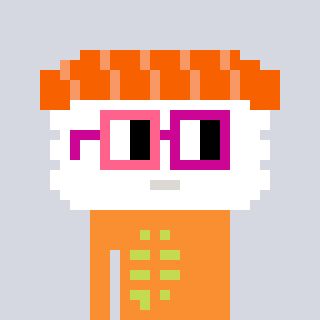
a pixel art character with square pink and red glasses, a nigiri-shaped head and a orange-colored body on a cool background